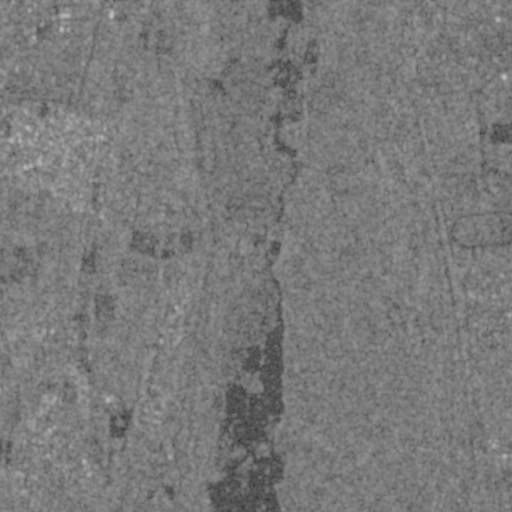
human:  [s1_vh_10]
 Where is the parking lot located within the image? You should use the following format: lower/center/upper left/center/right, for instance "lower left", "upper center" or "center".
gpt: The parking lot is located in the lower left of the image.
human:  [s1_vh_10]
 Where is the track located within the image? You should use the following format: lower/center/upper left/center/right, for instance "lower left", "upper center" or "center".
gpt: The track is located in the center right of the image.
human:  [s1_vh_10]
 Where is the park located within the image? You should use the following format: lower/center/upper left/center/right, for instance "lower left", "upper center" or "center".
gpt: There is no park in the image.

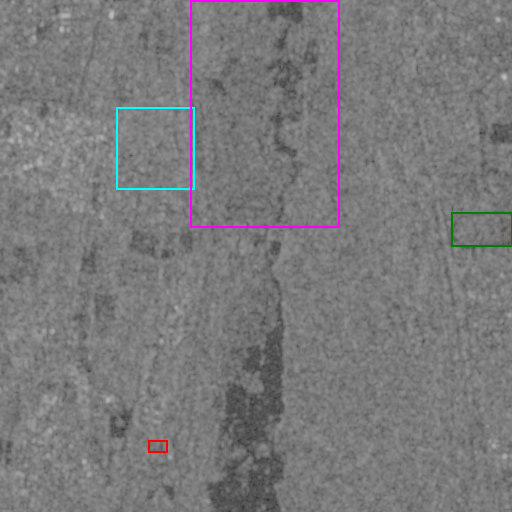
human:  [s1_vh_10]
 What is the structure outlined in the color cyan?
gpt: The structure outlined in cyan is a crop field.
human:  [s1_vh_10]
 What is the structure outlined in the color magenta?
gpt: The structure outlined in magenta is a park.
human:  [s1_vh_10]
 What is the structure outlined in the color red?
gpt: The structure outlined in red is a parking lot.
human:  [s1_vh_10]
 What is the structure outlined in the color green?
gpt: The structure outlined in green is a track.
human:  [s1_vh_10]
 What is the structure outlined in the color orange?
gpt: There is no orange outline.